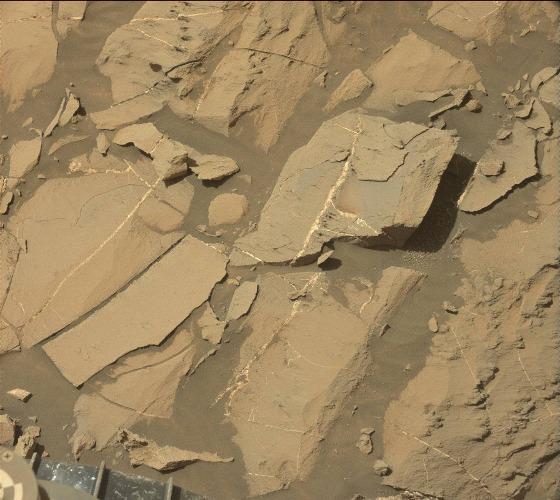
Terrain classes present: Bedrock, Gravel / Sand / Soil, Rock, Shadow, Sky / Distant Mountains